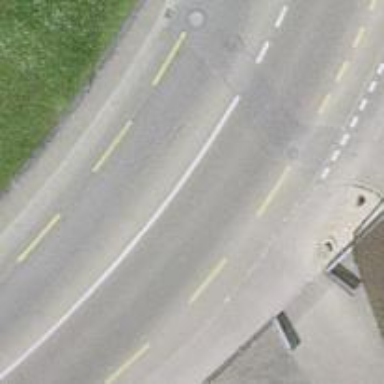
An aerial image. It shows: Primary highway with designated cycle lane.